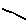
Label: line